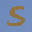
Label: 5